Interaction volume radius: 10 \u00c5
Interaction volume height: 20 \u00c5
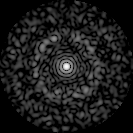
Disorder parameter: 0.8074